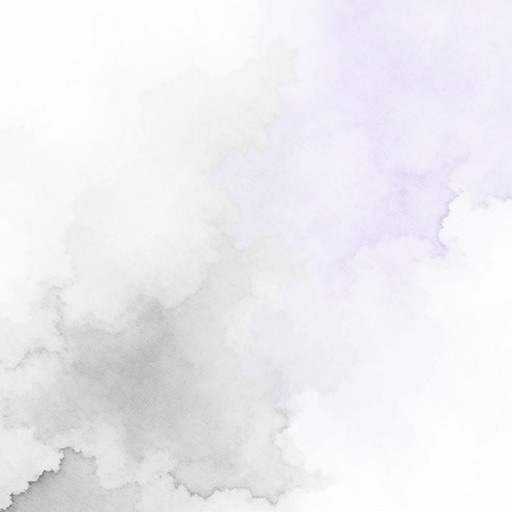
Category: Sympathy